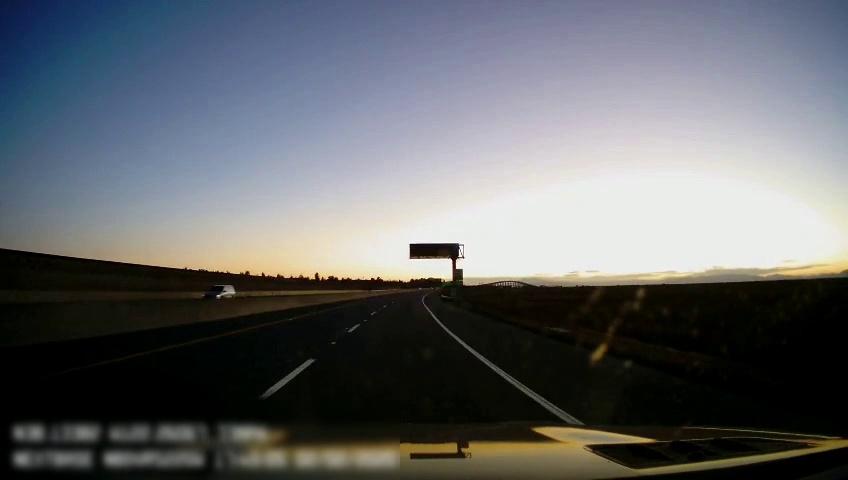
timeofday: Dusk/Dawn/Twilight
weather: Sunny
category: Drivable Space
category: Vehicles | SUV
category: Lanes | Current Lane
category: Lanes | Current Lane
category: Lanes | Alternate Lane